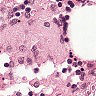
Metastatic tissue present: no